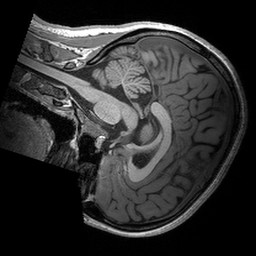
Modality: T1w
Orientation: sagittal
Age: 21
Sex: female
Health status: healthy
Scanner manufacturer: siemens
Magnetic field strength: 3 T
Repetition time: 2.53 s
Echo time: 0.00288 s